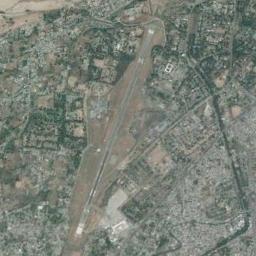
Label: airport